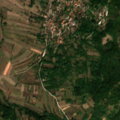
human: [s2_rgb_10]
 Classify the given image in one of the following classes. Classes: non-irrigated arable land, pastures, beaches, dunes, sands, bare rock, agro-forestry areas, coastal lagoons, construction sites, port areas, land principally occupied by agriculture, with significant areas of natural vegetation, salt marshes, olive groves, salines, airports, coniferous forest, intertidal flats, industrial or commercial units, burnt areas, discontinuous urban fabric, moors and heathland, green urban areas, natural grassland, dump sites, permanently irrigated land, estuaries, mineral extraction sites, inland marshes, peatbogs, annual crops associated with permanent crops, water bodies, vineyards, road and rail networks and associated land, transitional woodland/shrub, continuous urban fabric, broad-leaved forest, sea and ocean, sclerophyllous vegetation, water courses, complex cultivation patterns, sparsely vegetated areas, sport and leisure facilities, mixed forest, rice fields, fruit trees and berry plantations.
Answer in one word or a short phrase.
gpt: discontinuous urban fabric, non-irrigated arable land, complex cultivation patterns, land principally occupied by agriculture, with significant areas of natural vegetation, broad-leaved forest, transitional woodland/shrub